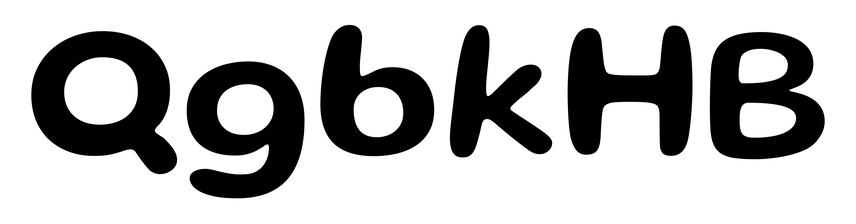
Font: Gluten_Medium